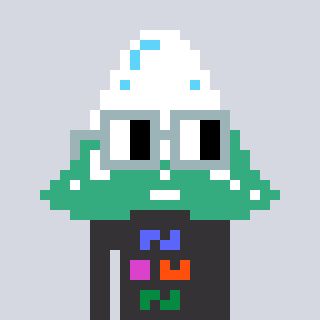
a pixel art character with square dark gray glasses, a snowy mountain-shaped head and a grayscale-colored body on a cool background